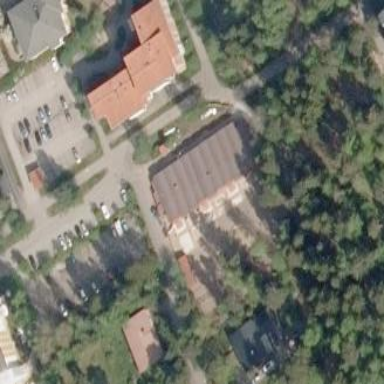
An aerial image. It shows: Kindergarten.